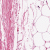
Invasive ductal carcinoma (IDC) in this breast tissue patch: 0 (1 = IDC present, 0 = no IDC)